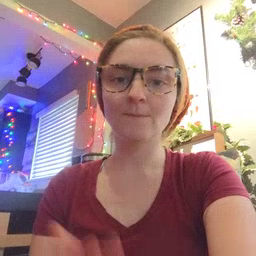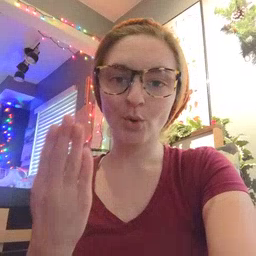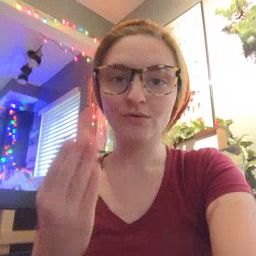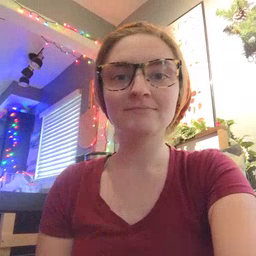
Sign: morning